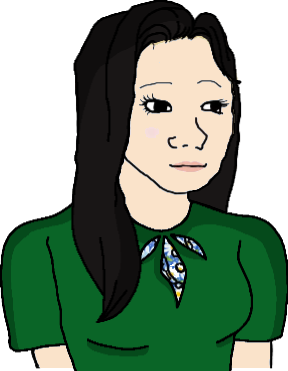
Label: 5_Trad_Wife